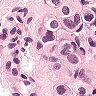
Metastatic tissue present: yes